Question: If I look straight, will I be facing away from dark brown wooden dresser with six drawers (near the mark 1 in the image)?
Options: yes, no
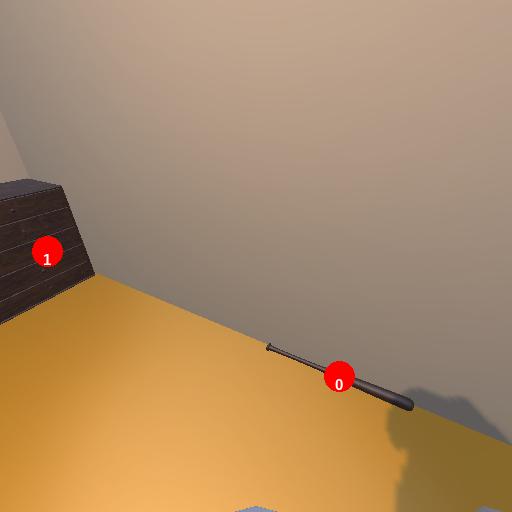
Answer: yes